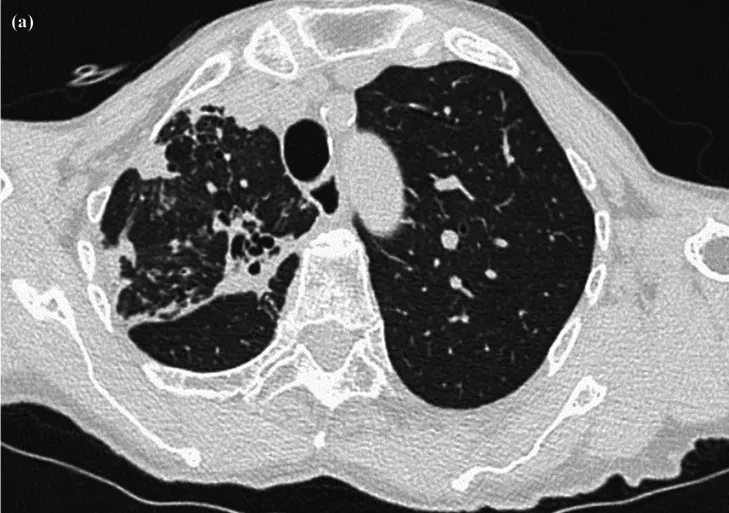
Computed tomography at the initial visit to our hospital of Case 2. . Computed tomography (CT) showed an infiltrative shadow and bronchiectasis in the right upper.
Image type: radiology (ct)